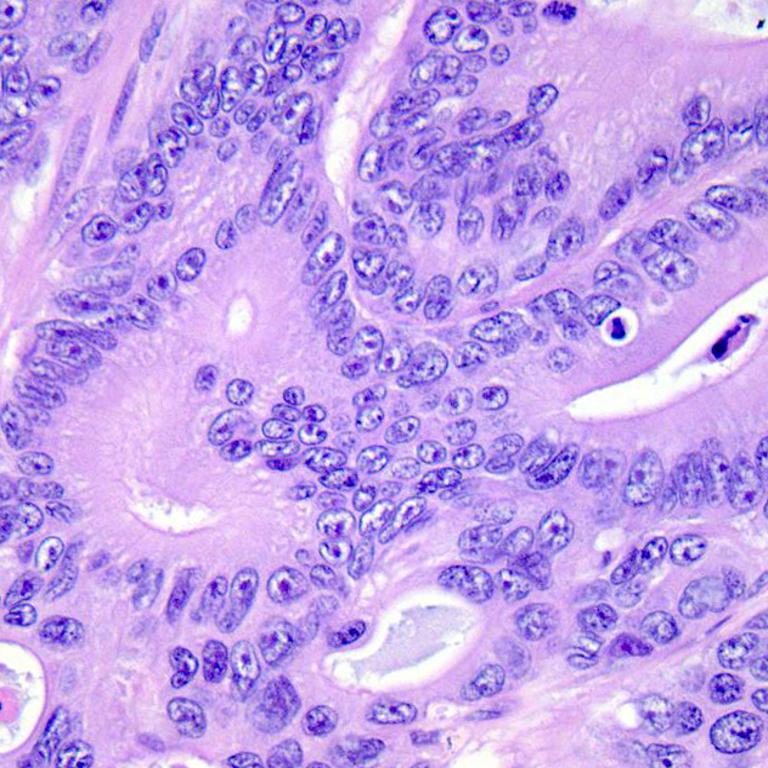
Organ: colon
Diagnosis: adenocarcinomas